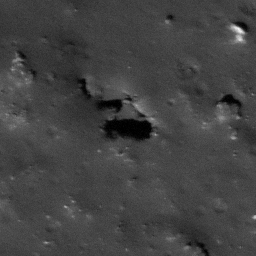
Pit: Wood T 1a
Host crater: Wood T
Host type: impact_melt
Lunar coordinates: latitude 43.888, longitude 235.754